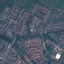
Land use / land cover: Residential